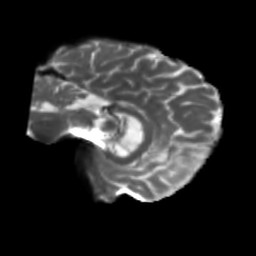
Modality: T2w
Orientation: sagittal
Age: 58
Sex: female
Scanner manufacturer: siemens
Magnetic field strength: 3 T
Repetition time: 5.25 s
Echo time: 0.08 s